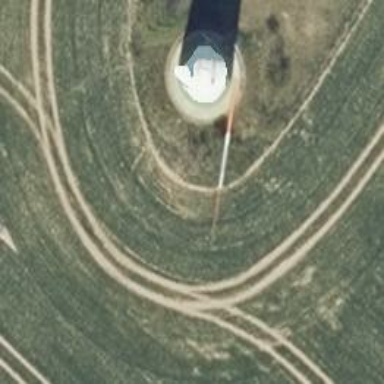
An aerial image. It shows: Wind generator powered by horizontal-axis wind turbine.